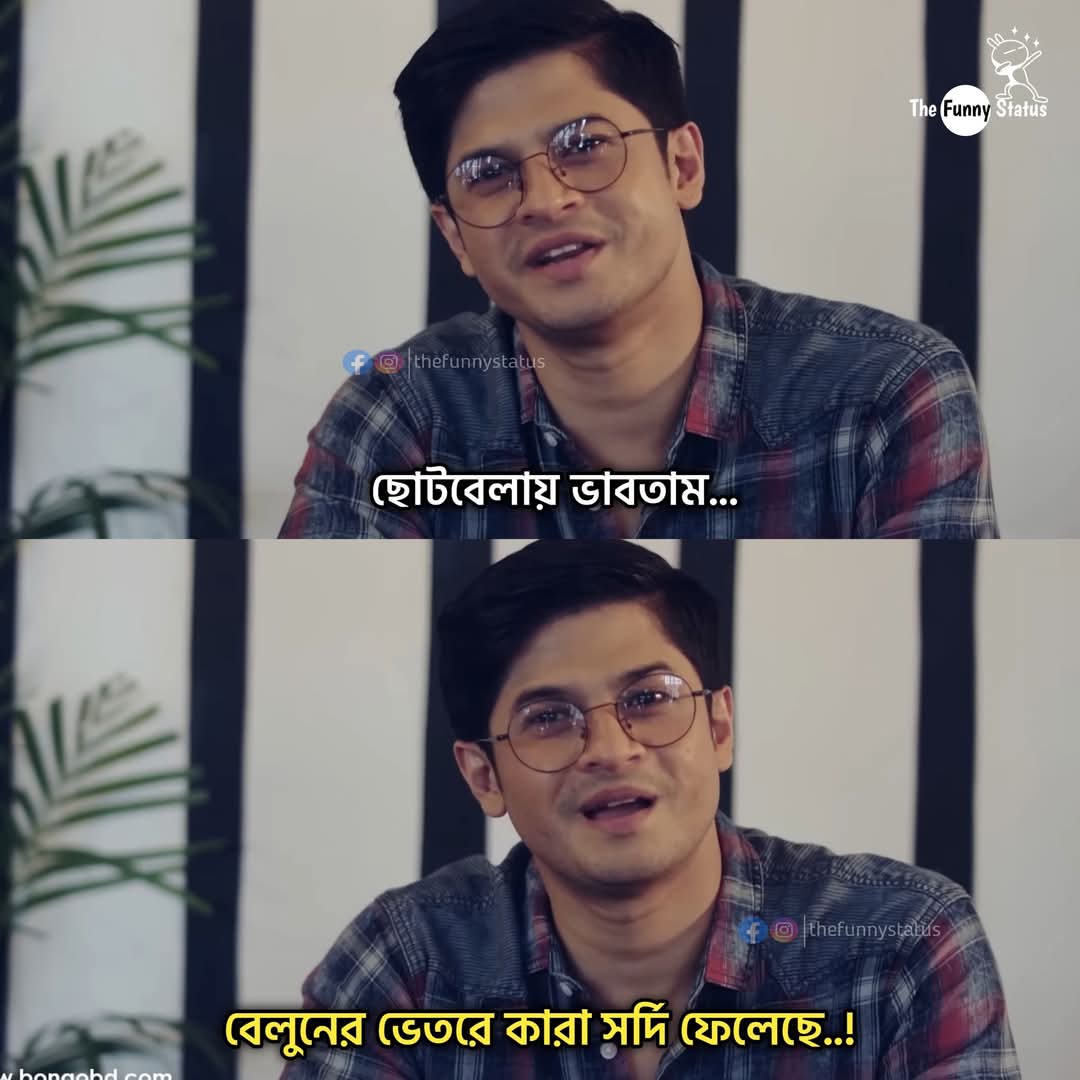
Text: ছোটবেলায় ভাবতাম...
বেলুনের ভেতরে কারা সর্দি ফেলেছে..!
Label: Non Hate